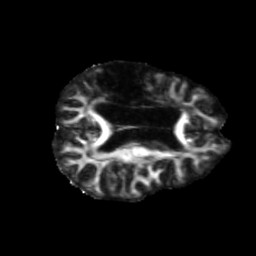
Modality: FA
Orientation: axial
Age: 63
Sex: female
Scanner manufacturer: siemens
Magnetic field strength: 3 T
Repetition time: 5.47 s
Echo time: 0.0854 s